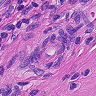
Metastatic tissue present: no